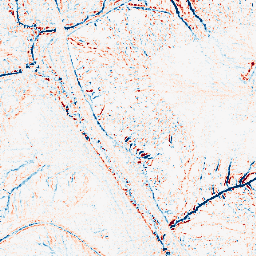
Category: edge_preserving
Decomposition family: median
Decomposition parameters: size: 5
Upsampling method: sinc_hamming
Upsampling parameters: scale: 4
kernel_size: 4
Upsampling scale: 4